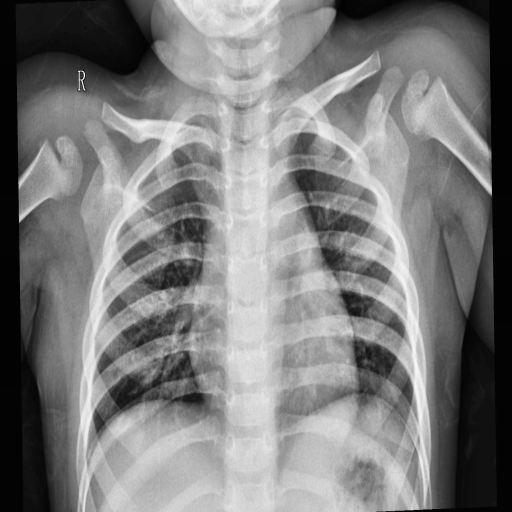
Finding: NORMAL